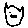
Label: cat